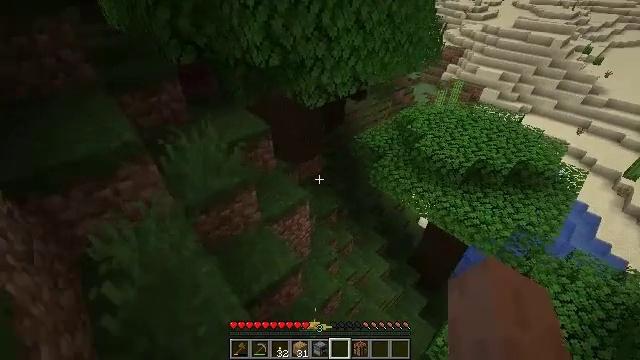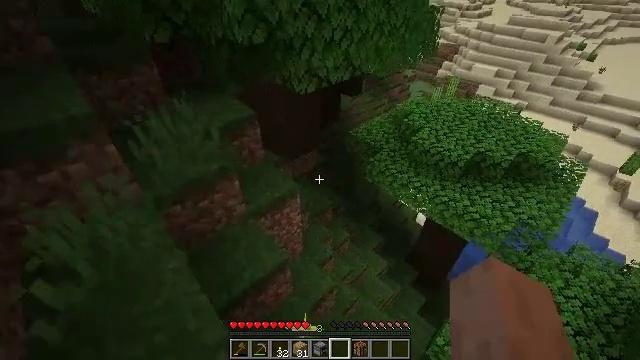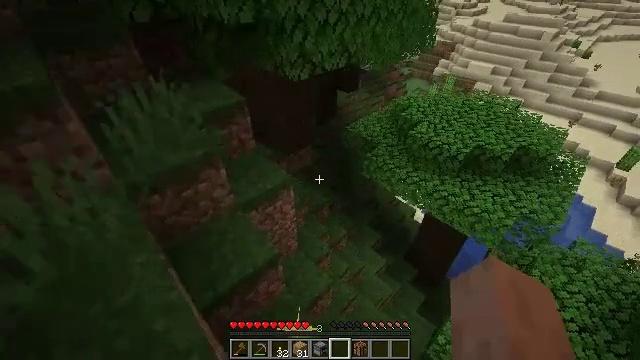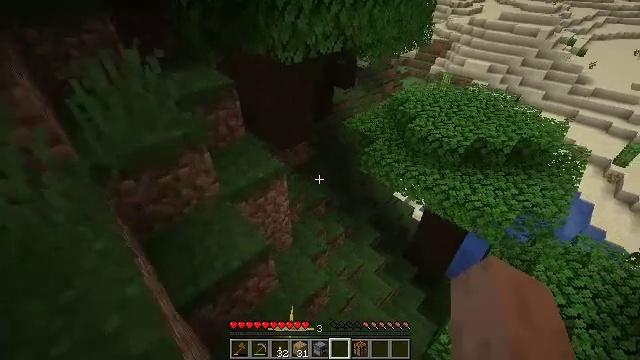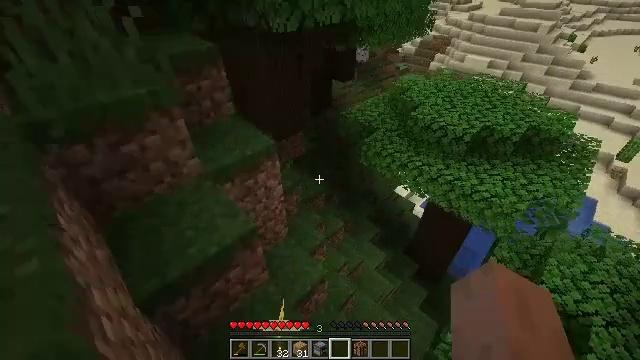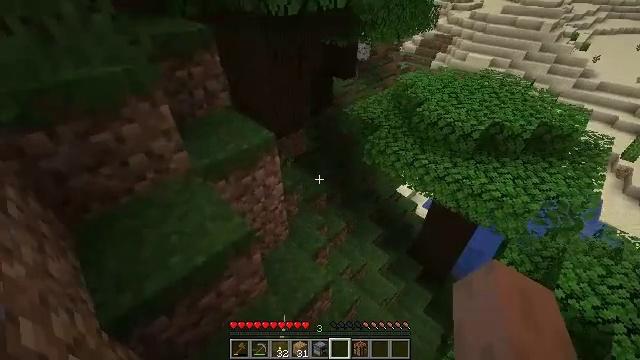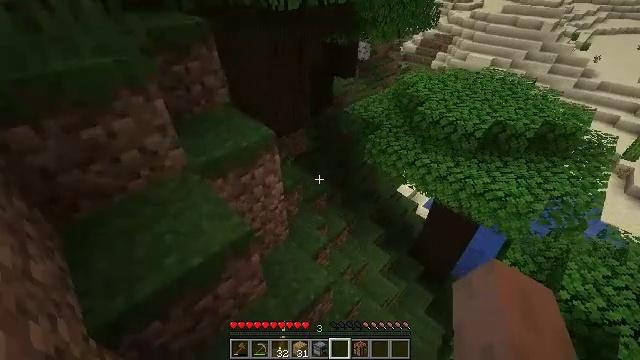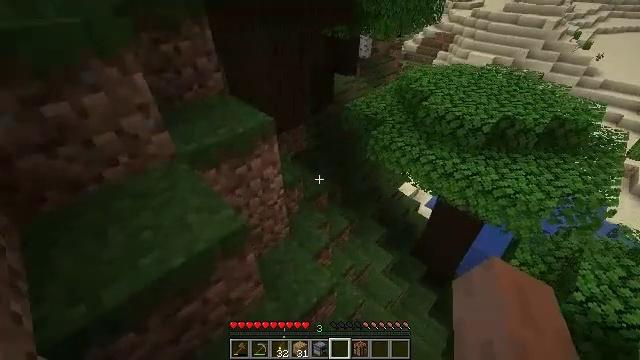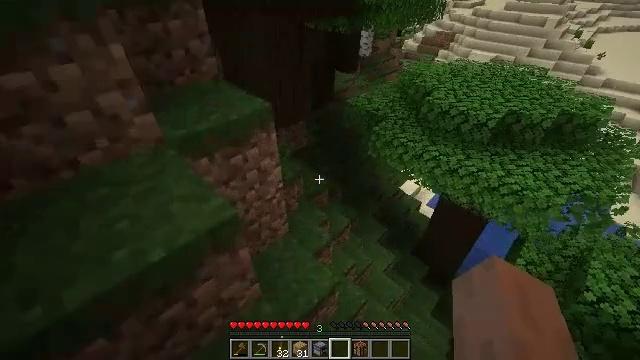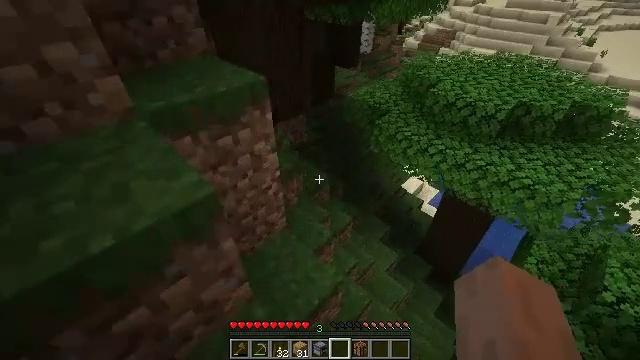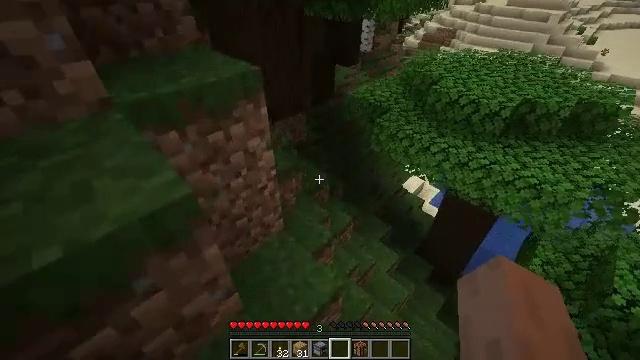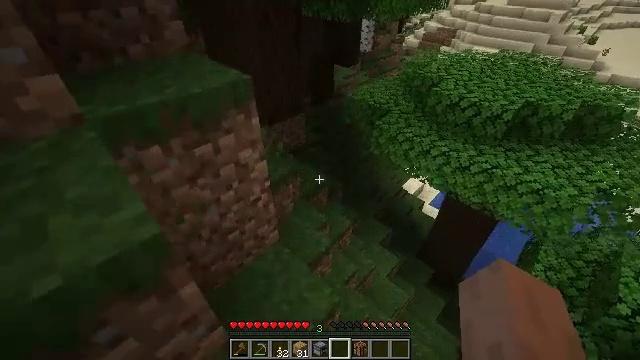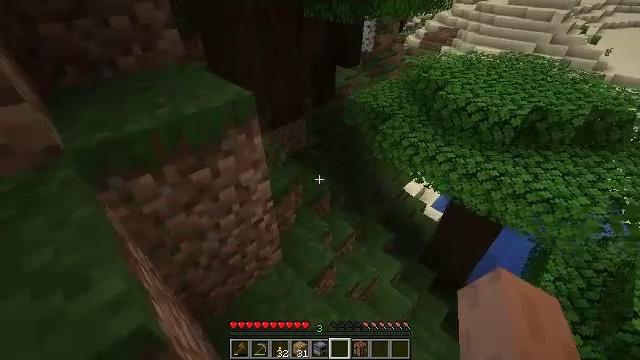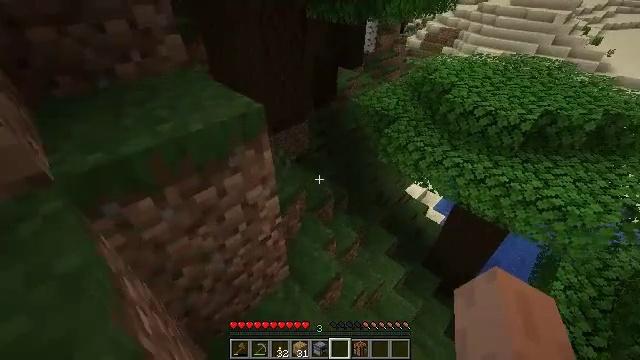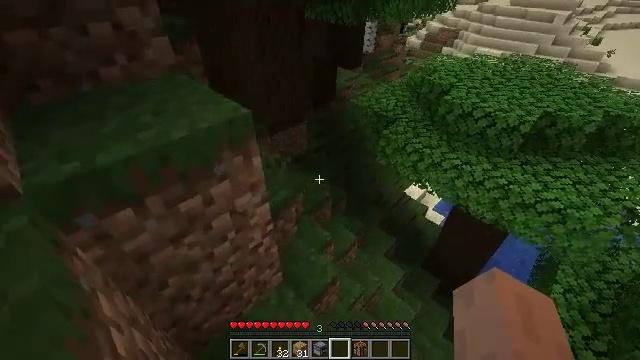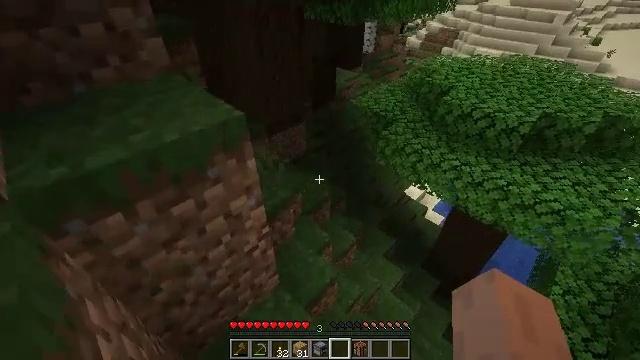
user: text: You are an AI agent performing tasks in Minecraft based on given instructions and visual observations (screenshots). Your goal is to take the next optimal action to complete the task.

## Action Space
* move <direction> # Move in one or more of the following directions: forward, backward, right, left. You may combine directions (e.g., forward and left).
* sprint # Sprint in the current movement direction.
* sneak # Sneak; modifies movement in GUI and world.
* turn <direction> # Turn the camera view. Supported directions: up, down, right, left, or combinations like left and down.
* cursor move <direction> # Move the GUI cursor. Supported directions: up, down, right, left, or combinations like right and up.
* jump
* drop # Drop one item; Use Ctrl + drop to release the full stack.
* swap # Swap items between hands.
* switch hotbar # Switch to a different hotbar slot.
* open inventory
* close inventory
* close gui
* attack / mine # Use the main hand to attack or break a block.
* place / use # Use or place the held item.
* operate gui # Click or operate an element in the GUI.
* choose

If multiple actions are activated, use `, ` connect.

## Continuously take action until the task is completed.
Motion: motion action
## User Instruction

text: Chop down the red mushroom block.
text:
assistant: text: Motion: move forward and move right
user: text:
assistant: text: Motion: move forward and move left
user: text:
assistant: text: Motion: move forward and move left
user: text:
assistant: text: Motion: move forward and move left
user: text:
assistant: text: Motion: move forward and move left
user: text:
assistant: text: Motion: move forward
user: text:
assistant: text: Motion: move forward
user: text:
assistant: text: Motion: move forward and move right
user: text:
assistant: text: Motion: move forward and move right
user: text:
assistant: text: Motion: move forward and move right
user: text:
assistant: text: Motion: move forward and move left
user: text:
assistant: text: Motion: move forward and move left
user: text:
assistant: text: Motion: move forward and move left
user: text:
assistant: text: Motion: move forward and move right
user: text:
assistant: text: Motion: move forward and move right
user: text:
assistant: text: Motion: move forward and move right
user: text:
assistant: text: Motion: move forward
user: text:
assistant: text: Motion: move forward and move left
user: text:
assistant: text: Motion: move forward and move left
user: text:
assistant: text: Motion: move forward and move left
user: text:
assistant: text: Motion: move forward and move left
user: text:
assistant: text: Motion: move forward and move right
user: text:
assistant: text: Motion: move forward and move right
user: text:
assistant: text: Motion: move forward and move right
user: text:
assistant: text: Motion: move forward and move right
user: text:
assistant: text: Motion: move forward and move left
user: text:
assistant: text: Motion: move forward and move left
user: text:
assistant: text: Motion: move forward and move left
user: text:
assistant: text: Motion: move forward and move left
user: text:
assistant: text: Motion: move forward and move right